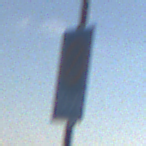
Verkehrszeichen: Taxenstand
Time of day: MorningAfternoon
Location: Outdoor (Nature)
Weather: PartlyCloudy
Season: NotSpecified
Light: Natural